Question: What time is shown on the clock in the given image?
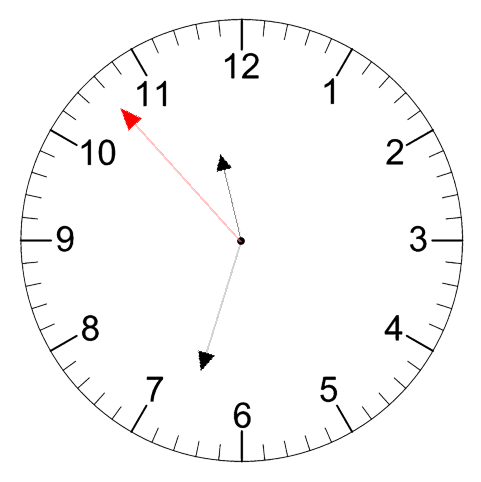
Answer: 11:32:53